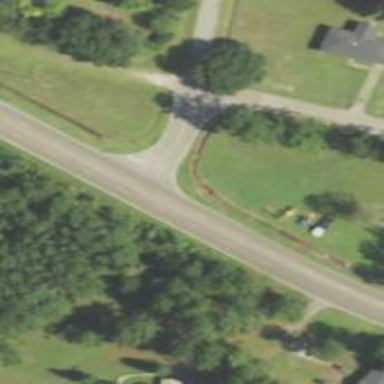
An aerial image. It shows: Road with stop sign.